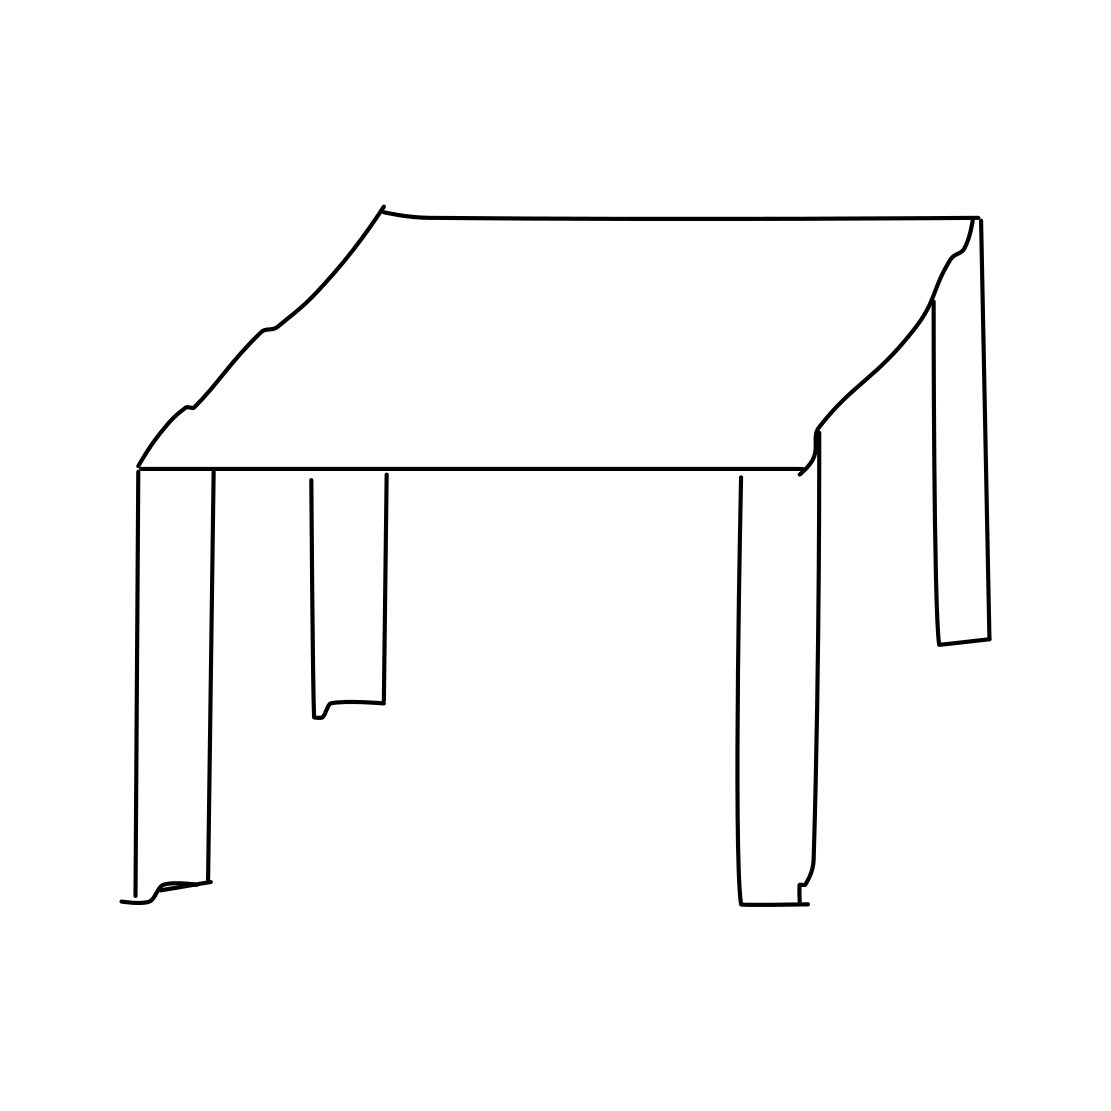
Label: table